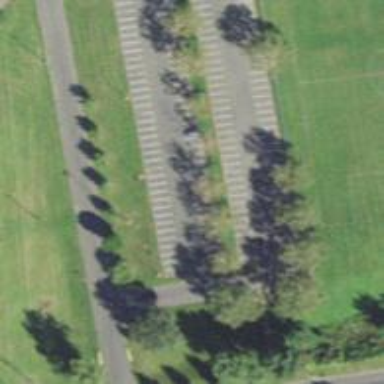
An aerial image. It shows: Parking area with surface.